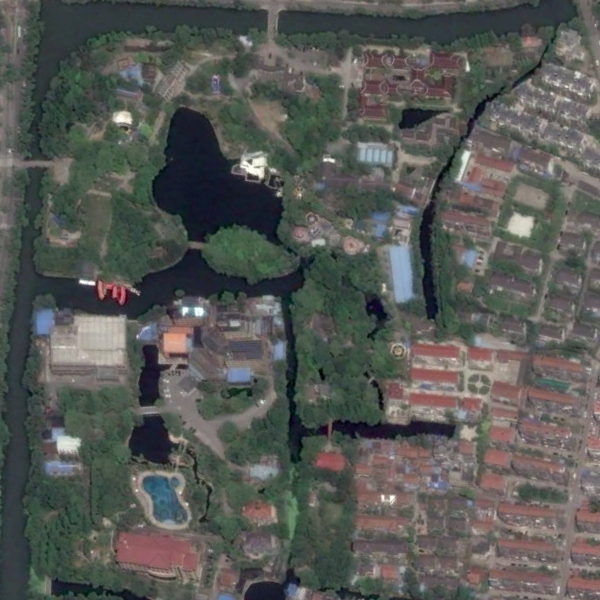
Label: Park